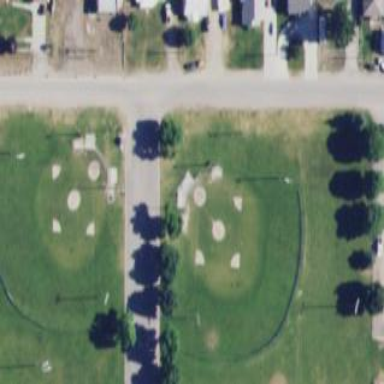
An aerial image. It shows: Grass baseball pitch for leisure and sport.